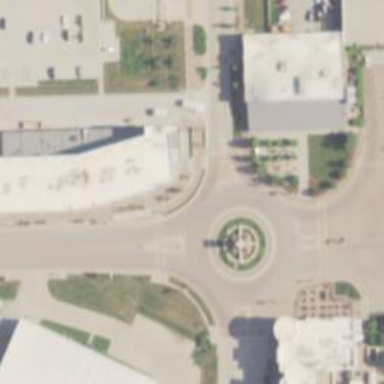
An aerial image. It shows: Footway located on traffic island.